Field crop: maize
Growth stage: 2
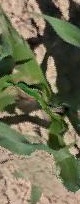
Species: maize